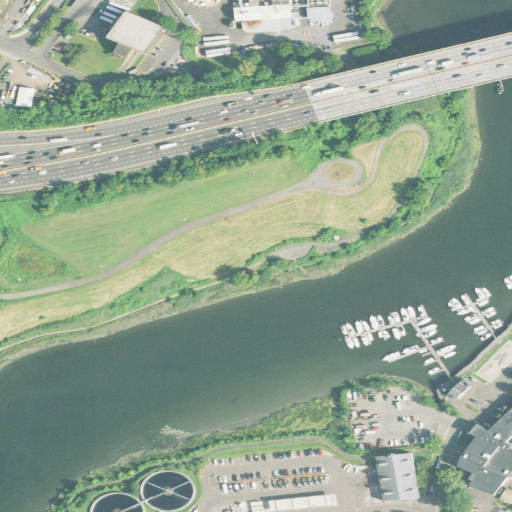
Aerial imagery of cape in Connecticut named Oyster Shell Point containing high intensity development, medium intensity development, open water, low intensity development, herbaceous wetlands, open development, barren land, and grassland